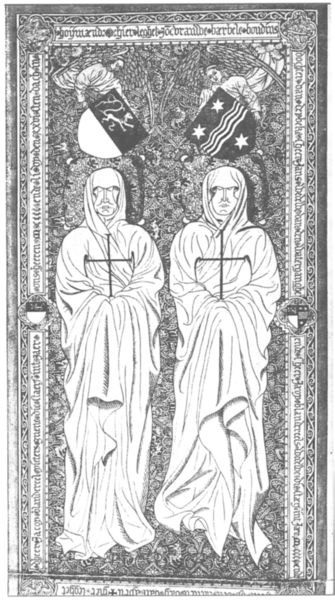
Titel: Verschollene Grabplatte von Jakob und Barbara Blandereel
Standort: Brügge, St. Walburga (EU - B)
Schlagwörter: mann, umhang, weiß, frauen, menschen, blumen, grau, männer, zeichnung, teppich, wand, gesicht, rahmen, bild, kirche, kutte, engel, schrift, wellen, zwei, tafel, robe, faltenwurf, buch, kreuz, sterne, ritter, wappen, mönche, kutten, löwe, brüder, verdeckt, verzierungen, kapuze, schilde, schrif, buchillustration, wellenlinien, kreuzritter, wappe